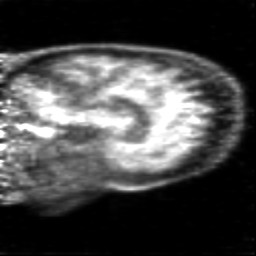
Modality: PET
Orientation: sagittal
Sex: male
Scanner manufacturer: siemens